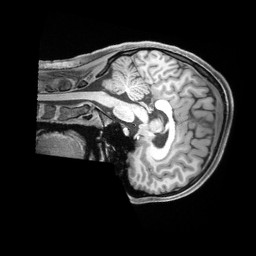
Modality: T1w
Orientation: sagittal
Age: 22
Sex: female
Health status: ill
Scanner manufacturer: siemens
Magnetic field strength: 3 T
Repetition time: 2.2 s
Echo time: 0.00218 s